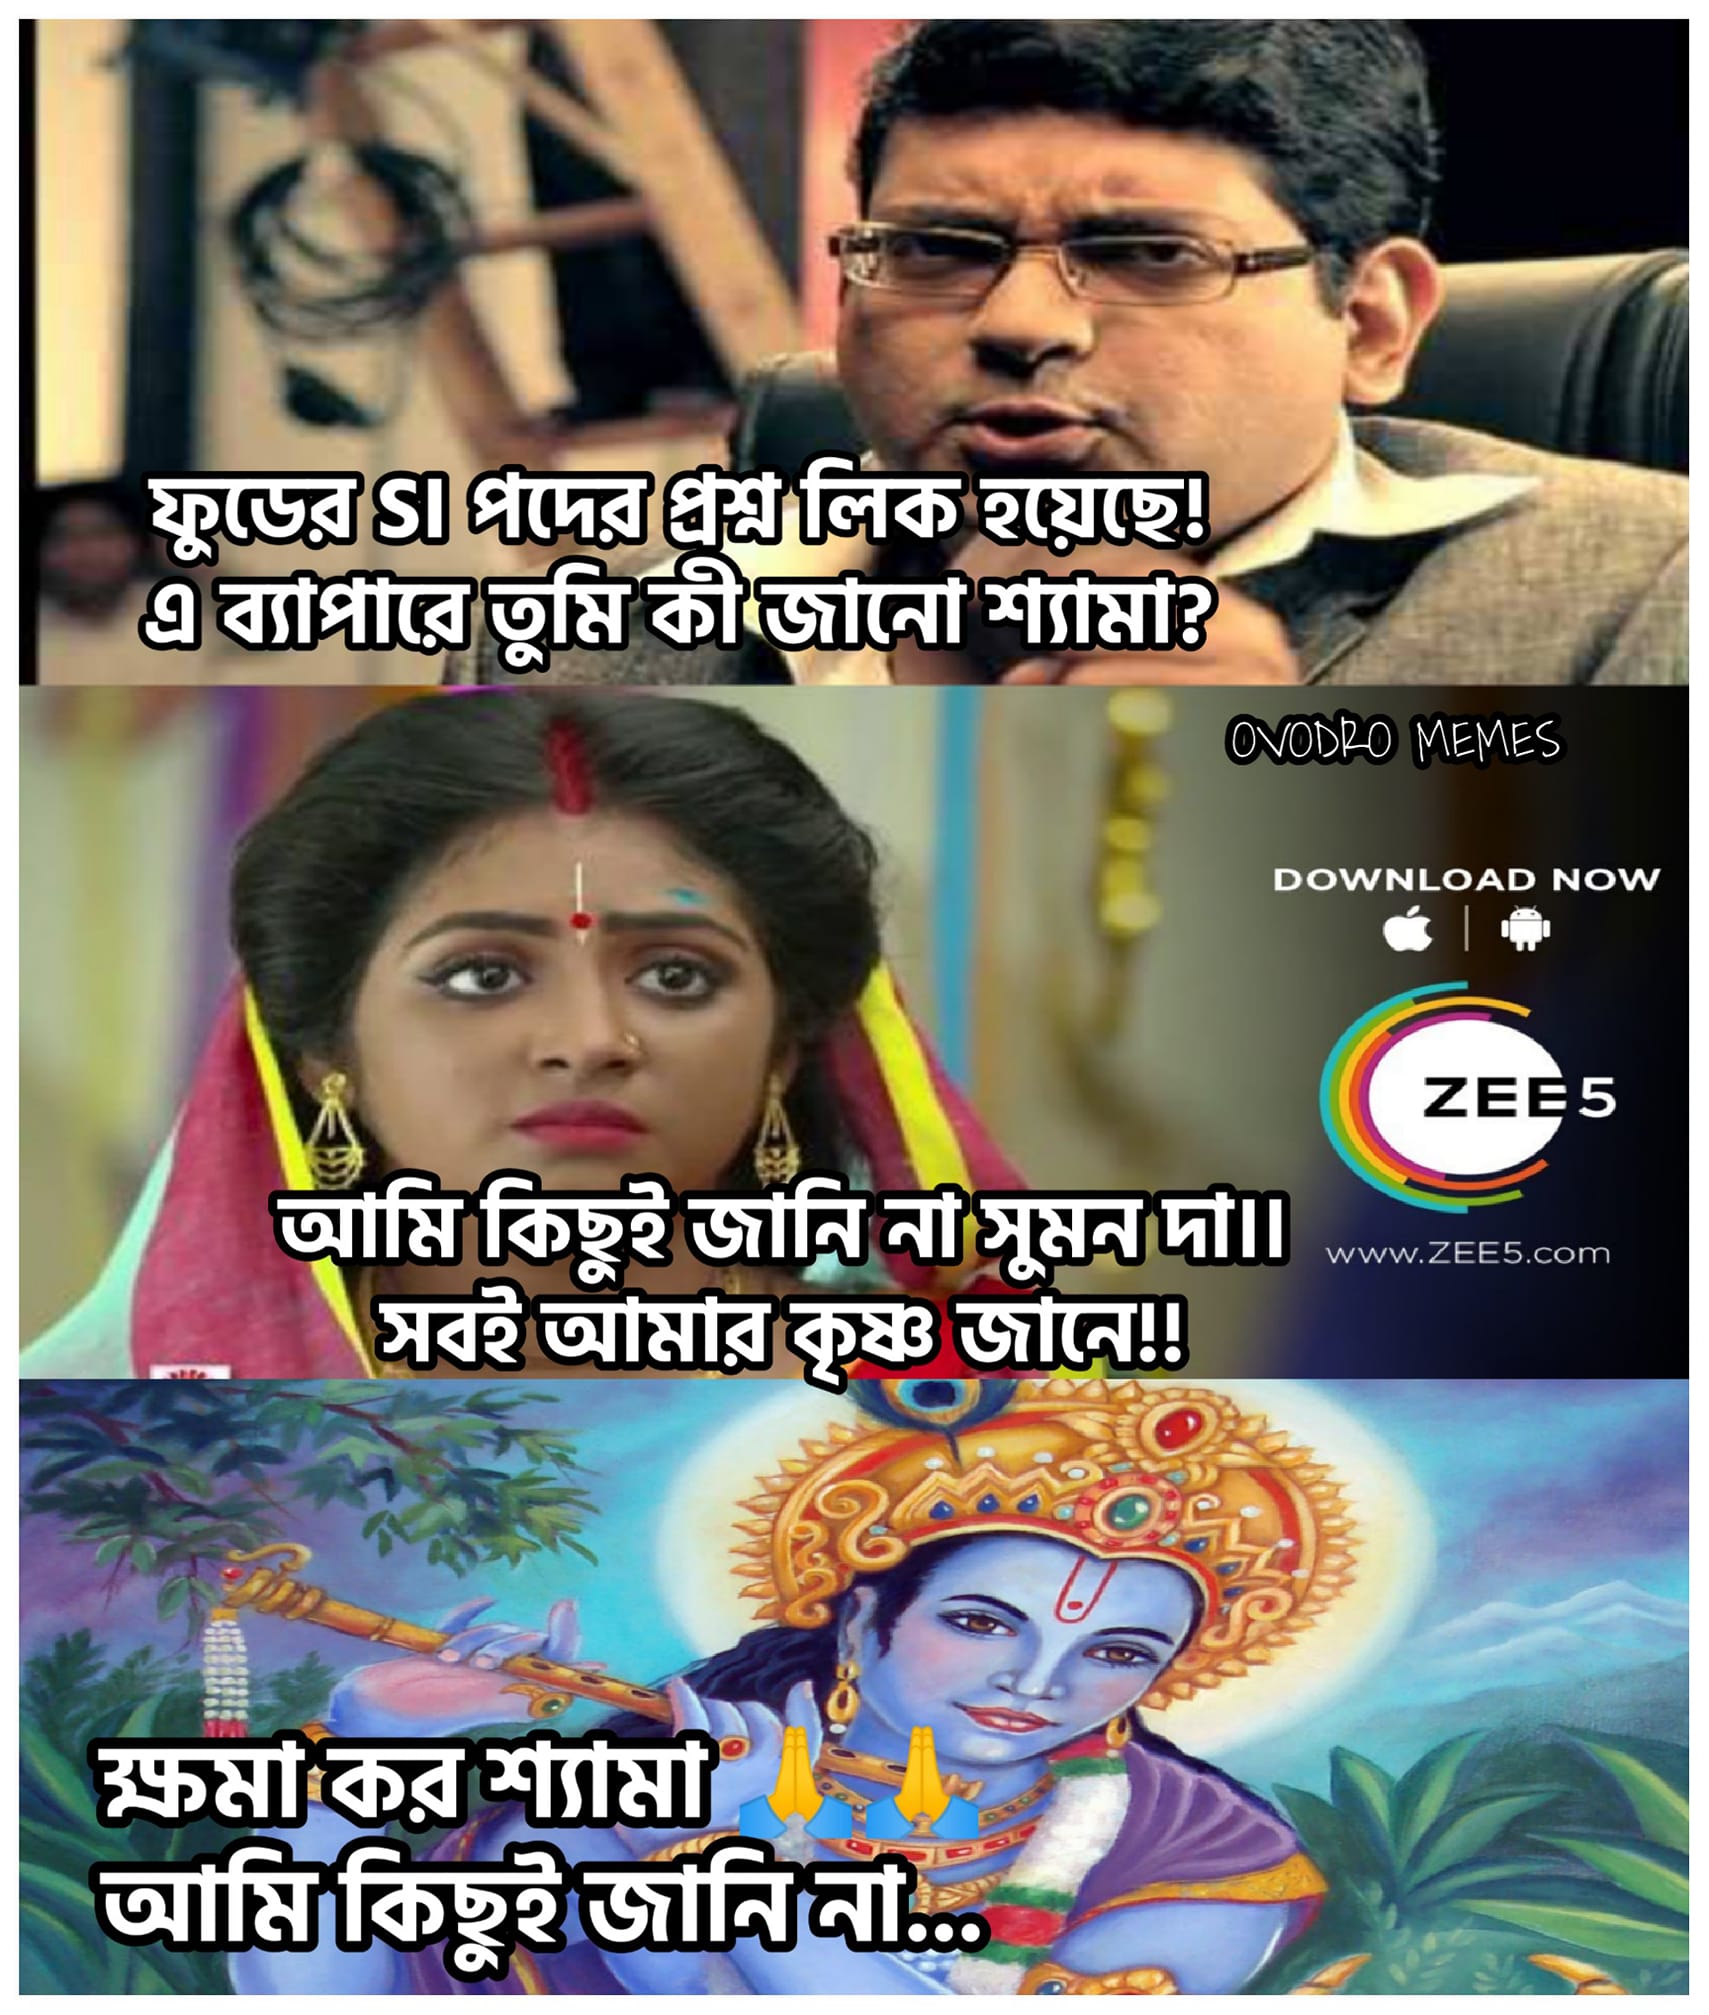
Caption: ফুডের SI পদের প্রশ্ন  লিক হয়েছে !  এ ব্যাপারে তুমি কী জানো শ্যামা ?   আমি কিছুই জানি না সুমন দা ।। সবই আমার কৃষ্ণ জানে !!   ক্ষমা কর শ্যামা  আমি কিছুই জানি না...
Label: non-hate